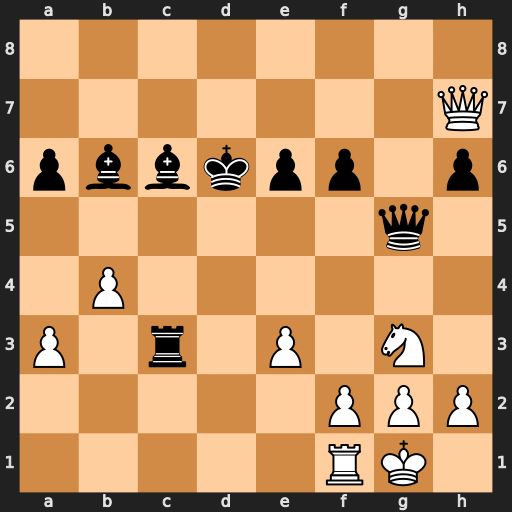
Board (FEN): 8/7Q/pbbkpp1p/6q1/1P6/P1r1P1N1/5PPP/5RK1
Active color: w
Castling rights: -
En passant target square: -
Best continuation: Rd1+ Bd5 Ne4+